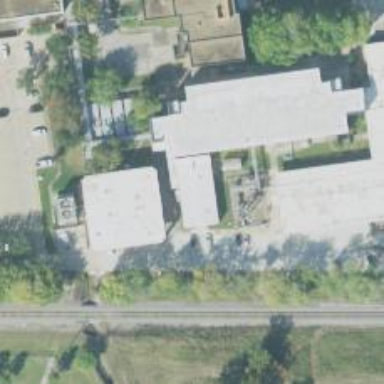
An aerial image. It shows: College building.